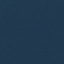
Land use / land cover class: SeaLake